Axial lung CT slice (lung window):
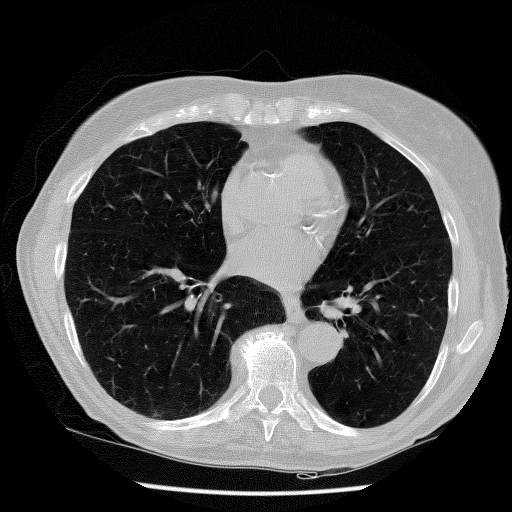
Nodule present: no